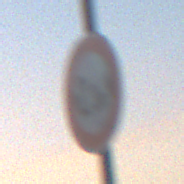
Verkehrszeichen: TatsaechlicheBreite2Komma3
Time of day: SunriseSunset
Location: Outdoor (Nature)
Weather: Clear
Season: NotSpecified
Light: Natural